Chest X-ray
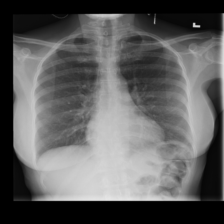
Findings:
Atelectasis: negative
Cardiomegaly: negative
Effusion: negative
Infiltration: positive
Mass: negative
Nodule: negative
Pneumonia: negative
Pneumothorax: negative
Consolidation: negative
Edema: negative
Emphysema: negative
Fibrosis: negative
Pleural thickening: negative
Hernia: negative